Question: Sorry if the title a bit misleading, I have difficulty to entitle it. It's also not exactly "center". (see below for further explanations)
Hi, I am going to make a project to write numbered musical scores. But I found an obstacle on leveling the "font". (See below picture for visual)

1. I need 1 2 3 3 1 2 3 4 4 to be in a straight "line"
2. I use WrapPanel as the container of my notes (as in the screen).
The main problem is on the pitch dot, which located above or below the note. Pitch is bound to the note, so I need process it in 1 User Control. But, if so, then I can't control the placement of the note "font" to be in one line.
Below is my note user control code :
'''
<UserControl x:Class="RevisiConverter.NumericNoteBox"
xmlns="http://schemas.microsoft.com/winfx/2006/xaml/presentation"
xmlns:x="http://schemas.microsoft.com/winfx/2006/xaml"
xmlns:mc="http://schemas.openxmlformats.org/markup-compatibility/2006"
xmlns:d="http://schemas.microsoft.com/expression/blend/2008"
mc:Ignorable="d" Width="{Binding ActualWidth, ElementName=txbNote}"
Height="{Binding ActualHeight, ElementName=mainStack}">
<StackPanel Name="mainStack">
<StackPanel Name="topStack">
</StackPanel>
<Canvas Name="canvas" Width="{Binding ActualWidth, ElementName=txbNote}" Height="{Binding ActualHeight, ElementName=txbNote}"
HorizontalAlignment="Center">
<TextBlock Name="txbNote" Text="1" Foreground="Black" FontSize="15"
Margin="0,0,0,-3" FontFamily="Courier" Canvas.Top="0" Canvas.Left="0"/>
</Canvas>
<StackPanel Name="botStack">
</StackPanel>
</StackPanel>
'''
'''
public partial class NumericNoteBox : UserControl
{
private Note _child;
private Line _sharp;
public Note Child
{
get { return _child; }
set
{
_child = value;
Update();
}
}
public NumericNoteBox()
{
InitializeComponent();
_sharp = null;
}
public void Update()
{
txbNote.Text = _child.MainNote.ToString();
if (_sharp != null)
{
_sharp.Visibility = Visibility.Hidden;
}
topStack.Children.Clear();
botStack.Children.Clear();
if (_child != null)
{
if (_child.Pitch > 0)
{
for (int i = 0; i < _child.Pitch; i++)
{
topStack.Children.Add(new Ellipse());
(topStack.Children[topStack.Children.Count - 1] as Ellipse).Width = 3;
(topStack.Children[topStack.Children.Count - 1] as Ellipse).Height = 3;
(topStack.Children[topStack.Children.Count - 1] as Ellipse).Fill = Brushes.Black;
if (_child.Accidental != Note.Accidentals.Flat)
{
(topStack.Children[topStack.Children.Count - 1] as Ellipse).Margin = new Thickness(0, 1, 0, 0);
}
else
{
(topStack.Children[topStack.Children.Count - 1] as Ellipse).Margin = new Thickness(8, 1, 0, 0);
}
}
}
else if (_child.Pitch < 0)
{
for (int i = 0; i < Math.Abs(_child.Pitch); i++)
{
botStack.Children.Add(new Ellipse());
(botStack.Children[botStack.Children.Count - 1] as Ellipse).Width = 3;
(botStack.Children[botStack.Children.Count - 1] as Ellipse).Height = 3;
(botStack.Children[botStack.Children.Count - 1] as Ellipse).Fill = Brushes.Black;
if (_child.Accidental != Note.Accidentals.Flat)
{
(botStack.Children[botStack.Children.Count - 1] as Ellipse).Margin = new Thickness(0, 1, 0, 0);
}
else
{
(botStack.Children[botStack.Children.Count - 1] as Ellipse).Margin = new Thickness(8, 1, 0, 0);
}
}
}
if (_child.Accidental == Note.Accidentals.Flat)
{
txbNote.Text = "b" + _child.MainNote.ToString();
}
else if (_child.Accidental == Note.Accidentals.Sharp)
{
if (_sharp == null)
{
_sharp = new Line();
_sharp.X1 = 10;
_sharp.Y1 = 2.5;
_sharp.X2 = -2.5;
_sharp.Y2 = 12.5;
_sharp.StrokeThickness = 1;
_sharp.Stroke = Brushes.Black;
canvas.Children.Add(_sharp);
}
_sharp.Visibility = Visibility.Visible;
}
}
}
}
'''
Note :
1. I'm not bound to that code, so if any of you have dealt to things like this more efficiently with totally different approach, then it's always welcome.
2. Sorry for some grammar error, if any, since english is not my first language.
3. I feel that I have not explained my problem real clear, since I also quite confused on it, so, please clarify anything you need.
Thanks
ADDITIONAL DETAILS :
1. The dot theoretically doesn't have certain limitation, but in practice, it's usually only 3 maximum (either 3 on top or 3 on bottom - not both)
2. In my code above, the note user control is divided into 3 grid row, the top one is for stacking the top dot, the mid one is for visualizing the note (numbers) and the bot one is for stacking the bot dot.
3. Please clarify anything, and I'll add more.
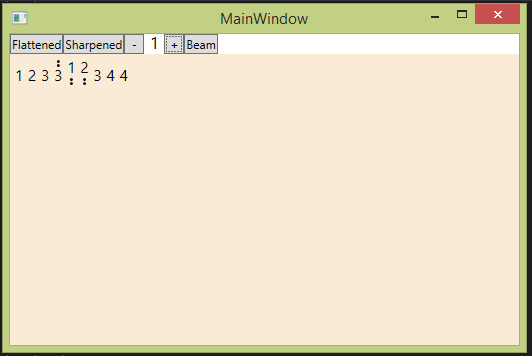
Answer: You should do this with an ItemsControl which use an appropriate 'ItemTemplate' for the numeric notes.
First, create a ViewModel that defines a collection of "numeric note" items:
'''
public class NumericNoteItem
{
public int Number { get; set; }
public int Pitch { get; set; }
}
public class ViewModel
{
public ViewModel()
{
NumericNotes = new ObservableCollection<NumericNoteItem>();
}
public ObservableCollection<NumericNoteItem> NumericNotes { get; private set; }
}
'''
In the constructor of your MainWindow, you may set the DataContext to an instance of this ViewModel like this:
'''
public MainWindow()
{
InitializeComponent();
var vm = new ViewModel();
vm.NumericNotes.Add(new NumericNoteItem { Number = 1, Pitch = 0 });
vm.NumericNotes.Add(new NumericNoteItem { Number = 2, Pitch = 1 });
vm.NumericNotes.Add(new NumericNoteItem { Number = 3, Pitch = -1 });
vm.NumericNotes.Add(new NumericNoteItem { Number = 4, Pitch = 0 });
vm.NumericNotes.Add(new NumericNoteItem { Number = 5, Pitch = 2 });
vm.NumericNotes.Add(new NumericNoteItem { Number = 6, Pitch = -2 });
vm.NumericNotes.Add(new NumericNoteItem { Number = 4, Pitch = 0 });
vm.NumericNotes.Add(new NumericNoteItem { Number = 5, Pitch = 3 });
vm.NumericNotes.Add(new NumericNoteItem { Number = 6, Pitch = -3 });
DataContext = vm;
}
'''
For visualizing the pitch I'd recommend to use a 'Path' object with a Geometry that consists of a number of EllipseGeometries. To achieve this you would implement a binding converter that converts the pitch number into a Geometry, like shown below. It uses the 'parameter' argument of the Convert method to create a Geometry for either positive or negative pitch values.
'''
public class NotePitchConverter : IValueConverter
{
private const double radius = 1.5;
private const double distance = 2 * radius + 1;
public object Convert(
object value, Type targetType, object parameter, CultureInfo culture)
{
var pitch = (int)value;
var geometry = new GeometryGroup();
if (parameter as string == "Bottom")
{
pitch = -pitch;
}
for (int i = 0; i < pitch; i++)
{
geometry.Children.Add(new EllipseGeometry(
new Point(radius, radius + i * distance), radius, radius));
}
return geometry;
}
public object ConvertBack(
object value, Type targetType, object parameter, CultureInfo culture)
{
throw new NotSupportedException();
}
}
'''
Now, in XAML you would create an instance of this converter in e.g. the MainWindow 'Resources':
'''
<Window.Resources>
<local:NotePitchConverter x:Key="NotePitchConverter"/>
</Window.Resources>
'''
and write the ItemsControl like shown below. Note that the DataTemplate uses a fixed height for the Path elements that show the top and bottom pitch. If you need to show more than three dots, you'd need to increase their height.
'''
<ItemsControl ItemsSource="{Binding NumericNotes}">
<ItemsControl.ItemsPanel>
<ItemsPanelTemplate>
<WrapPanel />
</ItemsPanelTemplate>
</ItemsControl.ItemsPanel>
<ItemsControl.ItemTemplate>
<DataTemplate>
<Grid Margin="2">
<Grid.RowDefinitions>
<RowDefinition Height="12"/>
<RowDefinition Height="Auto"/>
<RowDefinition Height="12"/>
</Grid.RowDefinitions>
<Path Grid.Row="0" Fill="Black" HorizontalAlignment="Center"
VerticalAlignment="Bottom"
Data="{Binding Pitch,
Converter={StaticResource NotePitchConverter}}"/>
<TextBlock Grid.Row="1" Text="{Binding Number}"/>
<Path Grid.Row="2" Fill="Black" HorizontalAlignment="Center"
VerticalAlignment="Top"
Data="{Binding Pitch,
Converter={StaticResource NotePitchConverter},
ConverterParameter=Bottom}"/>
</Grid>
</DataTemplate>
</ItemsControl.ItemTemplate>
</ItemsControl>
'''